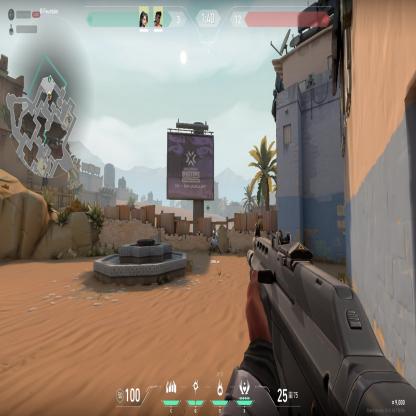
Label: teammate